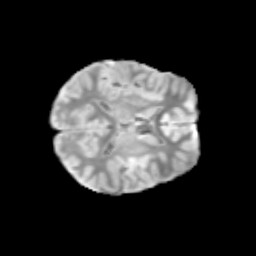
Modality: T2w
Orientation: axial
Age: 12
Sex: male
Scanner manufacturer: siemens
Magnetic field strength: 3 T
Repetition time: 3.8 s
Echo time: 0.07 s